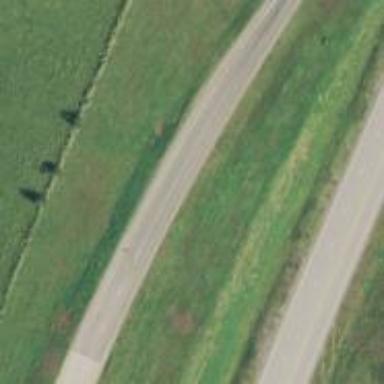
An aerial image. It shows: Trunk link road with asphalt surface.